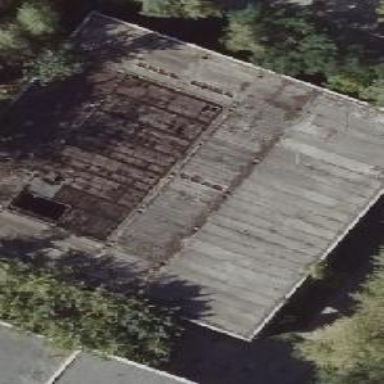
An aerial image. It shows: Commercial building with flat roof.